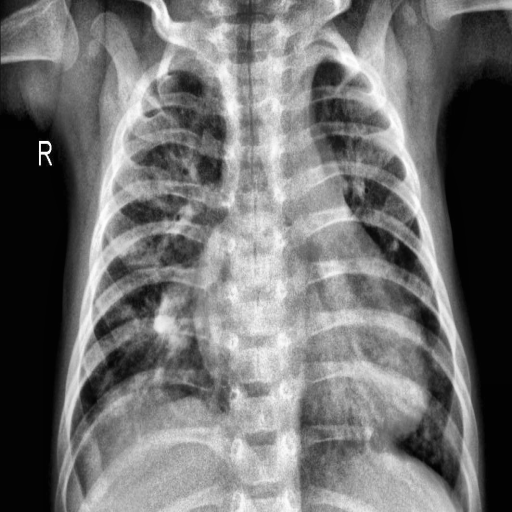
Finding: PNEUMONIA